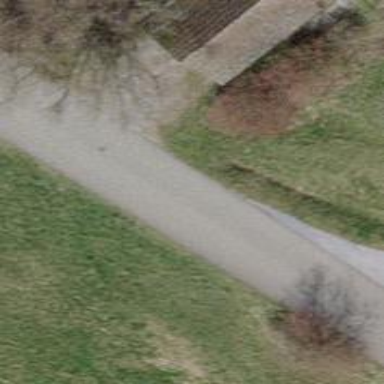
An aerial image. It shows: Abandoned railway track with compacted grade2 surface.